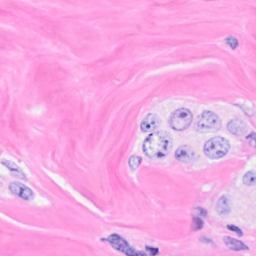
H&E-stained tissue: Breast